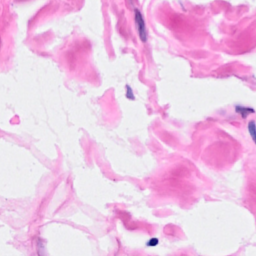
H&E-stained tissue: Breast